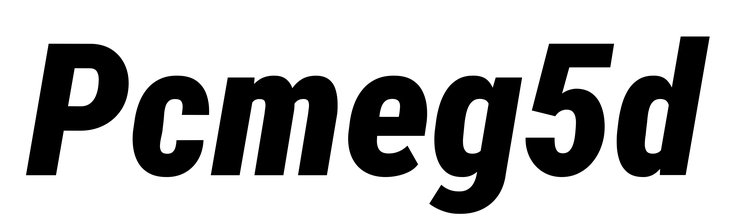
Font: Roboto-Italic_Condensed_Black_Italic